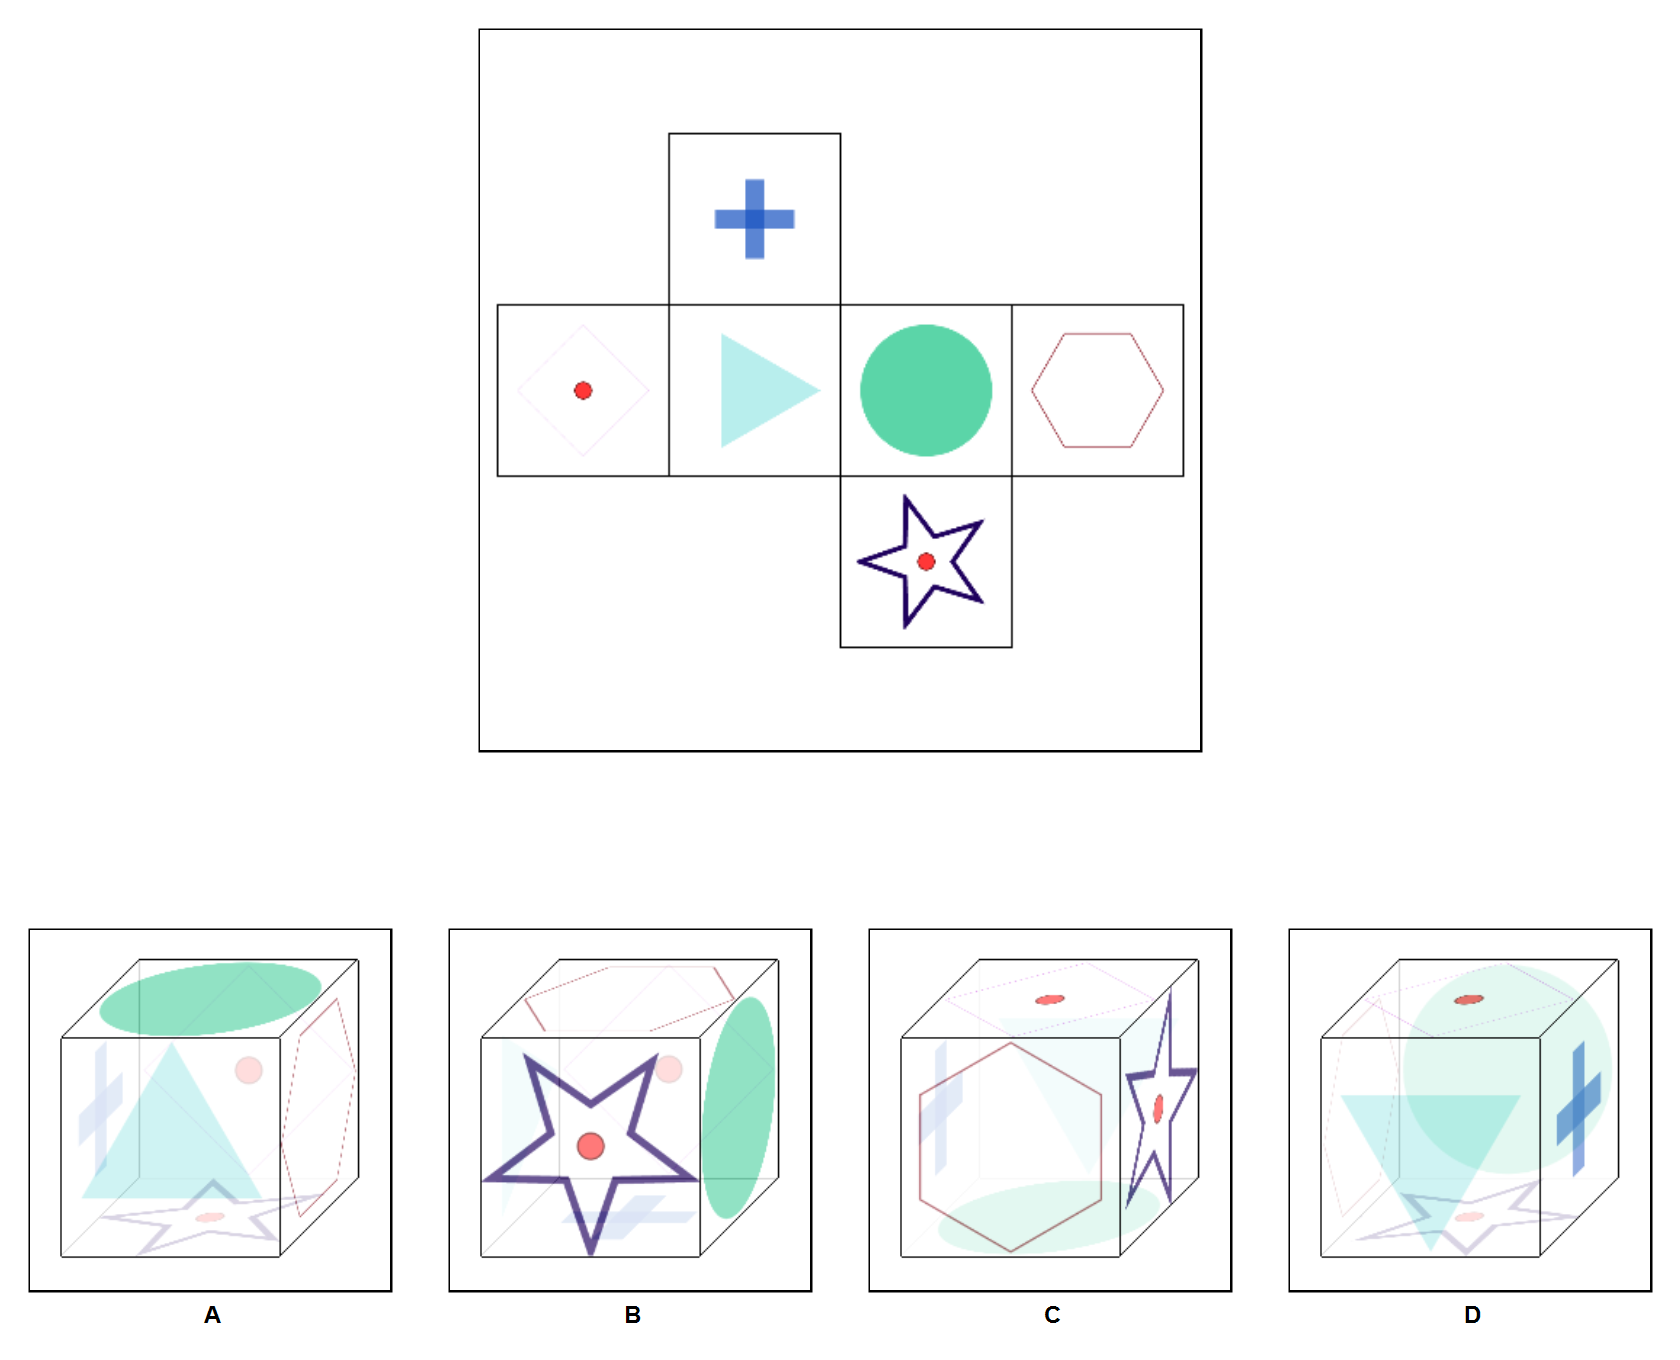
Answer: C